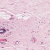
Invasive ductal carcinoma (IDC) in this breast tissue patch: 0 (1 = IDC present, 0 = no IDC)